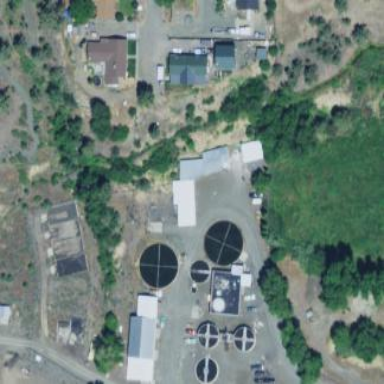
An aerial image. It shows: Wastewater plant.